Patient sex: M
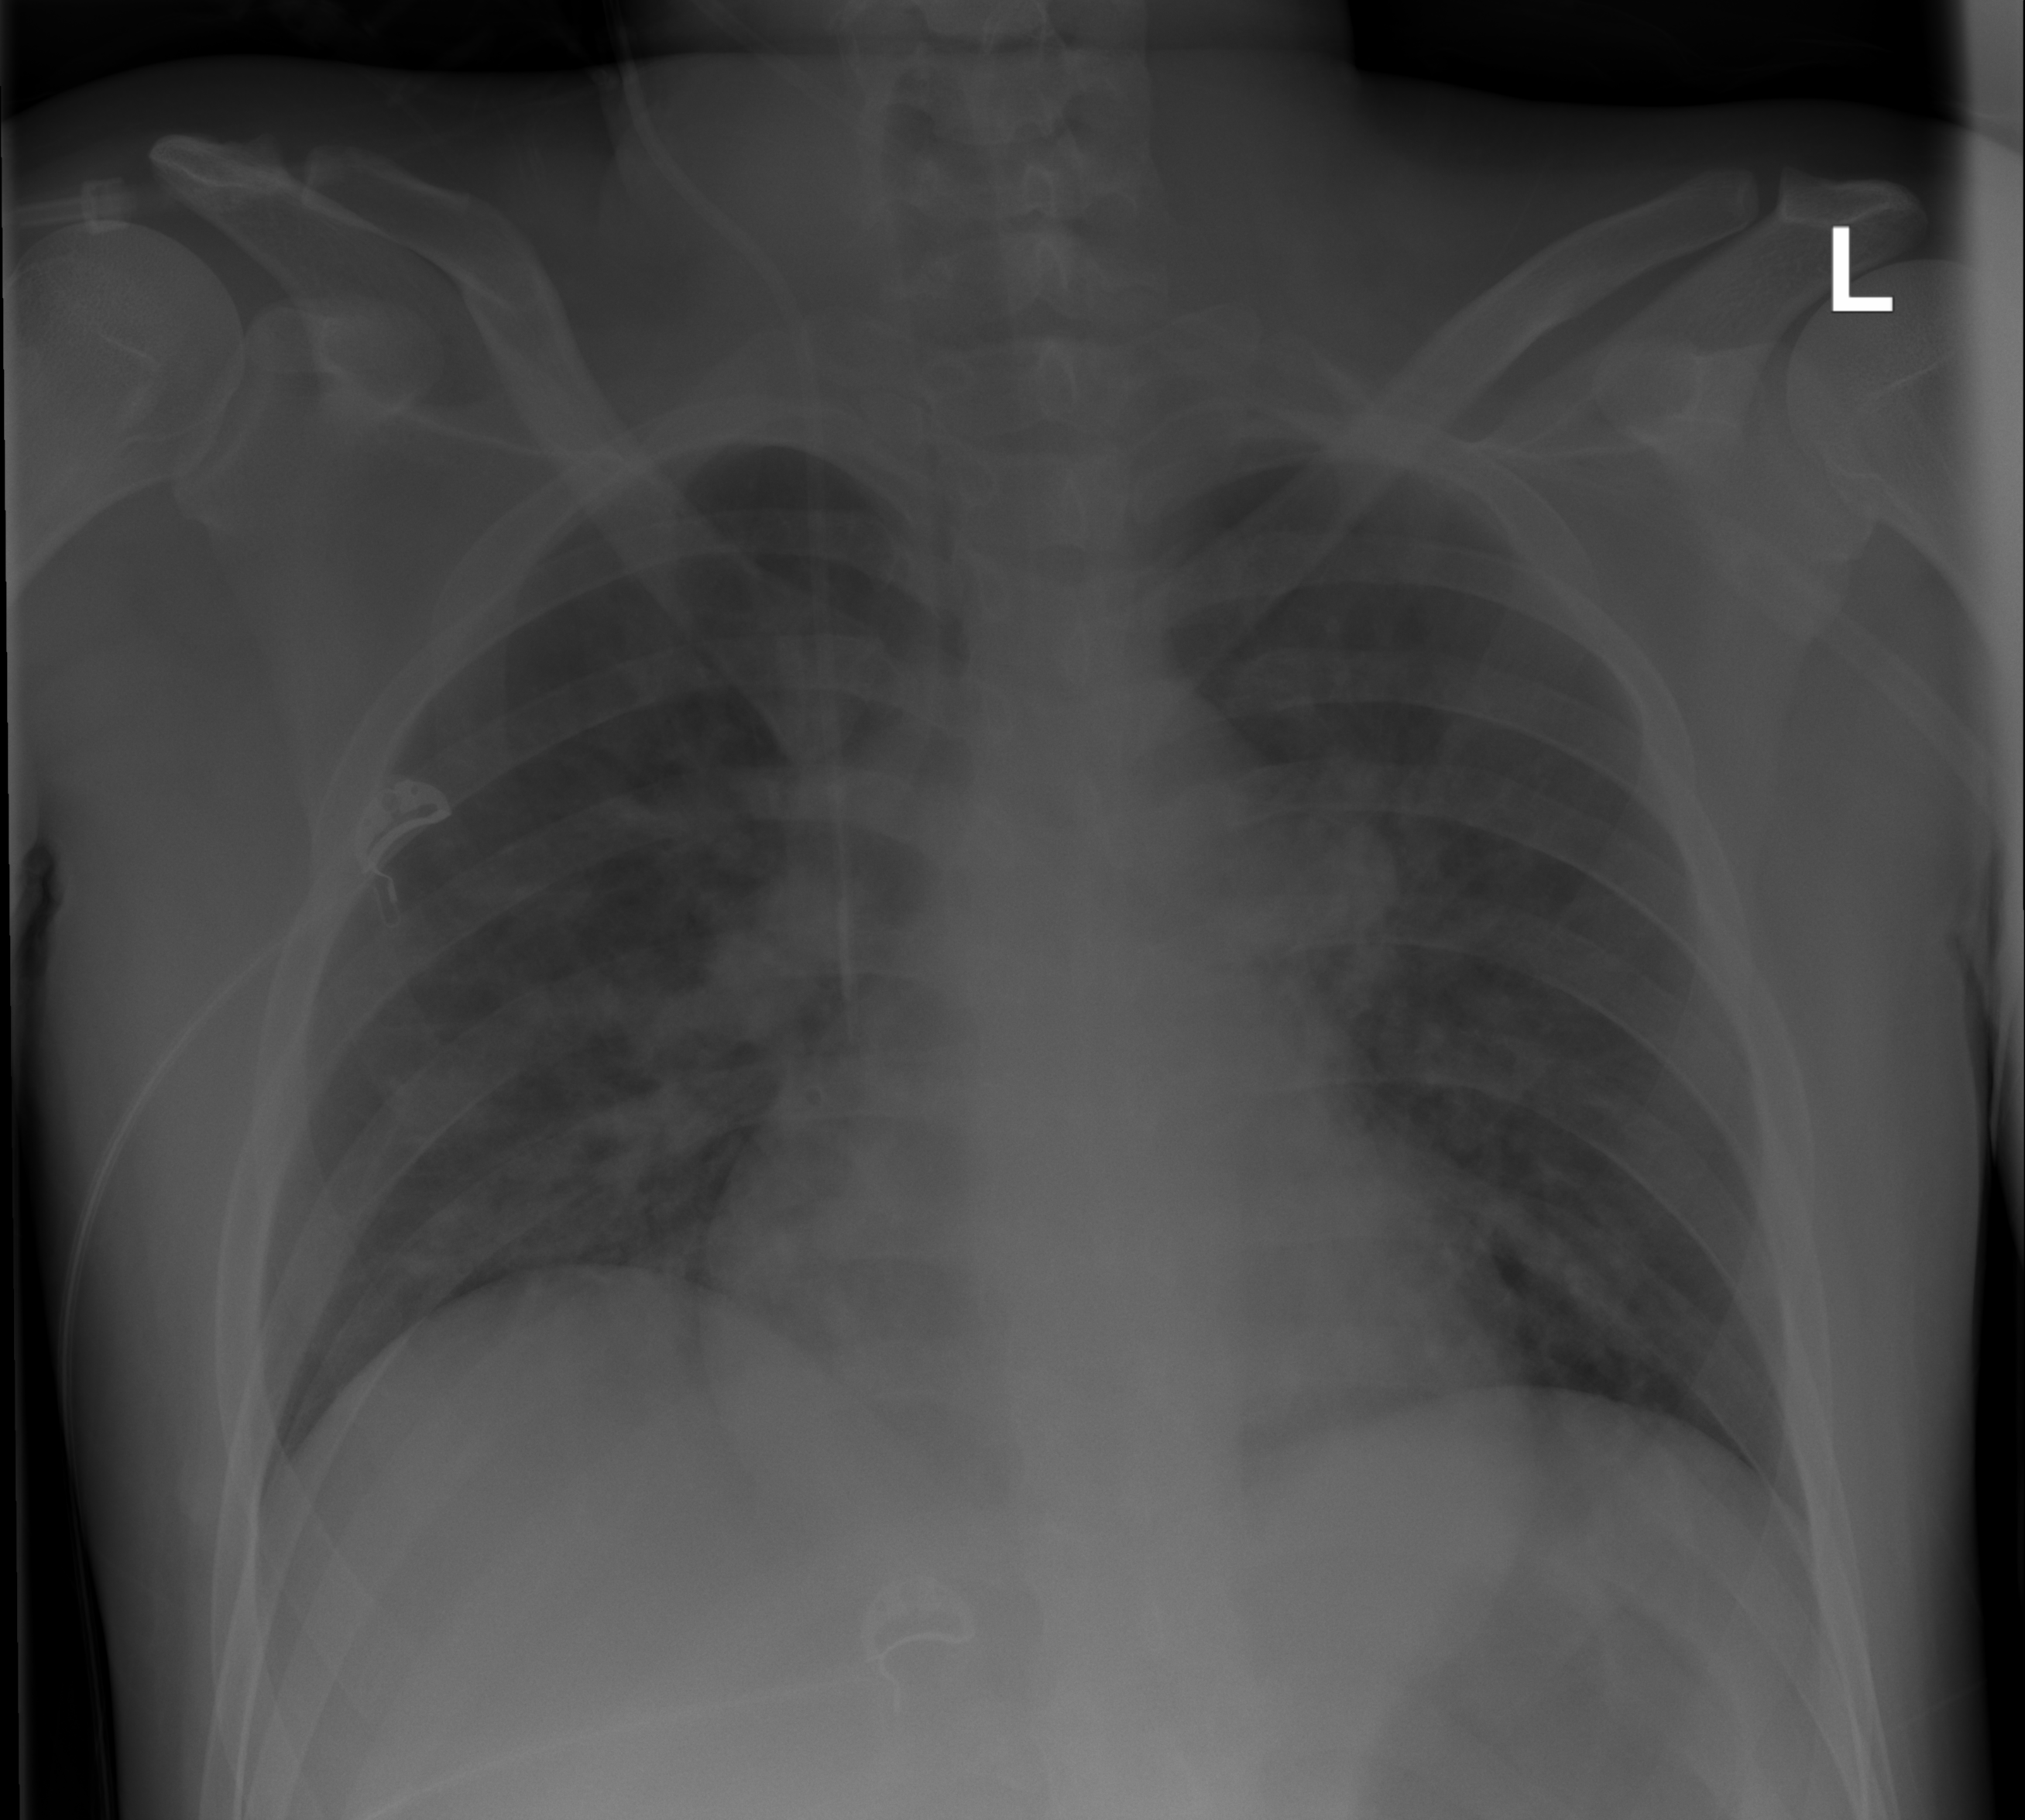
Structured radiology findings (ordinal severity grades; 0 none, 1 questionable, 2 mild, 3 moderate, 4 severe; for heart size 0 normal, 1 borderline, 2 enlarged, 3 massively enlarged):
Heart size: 0
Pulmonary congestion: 1
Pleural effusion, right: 0
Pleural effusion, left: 0
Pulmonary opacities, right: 0
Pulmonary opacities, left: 0
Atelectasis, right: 2
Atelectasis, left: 2